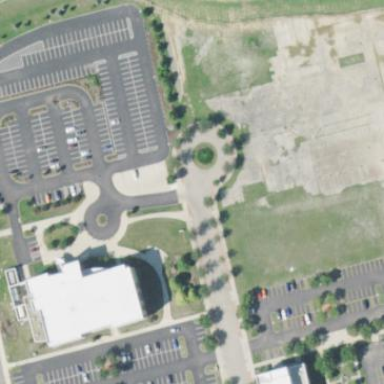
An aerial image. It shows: Parking area with surface.